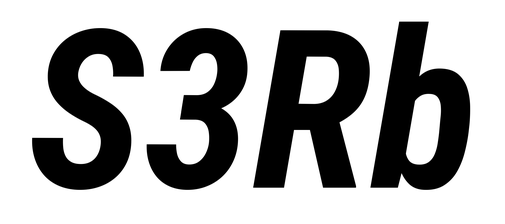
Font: Roboto-Italic_Condensed_Bold_Italic